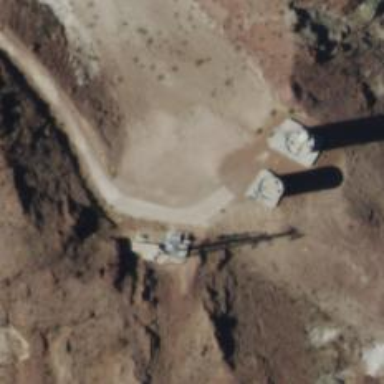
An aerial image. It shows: Communication mast tower.